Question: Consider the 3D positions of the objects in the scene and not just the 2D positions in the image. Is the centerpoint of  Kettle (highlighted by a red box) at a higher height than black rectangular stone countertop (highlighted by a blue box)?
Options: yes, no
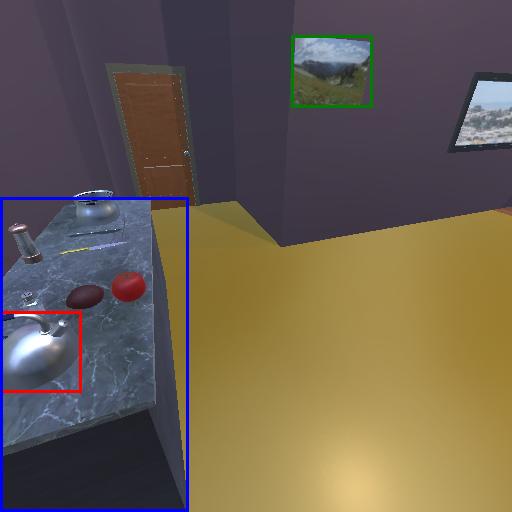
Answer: yes